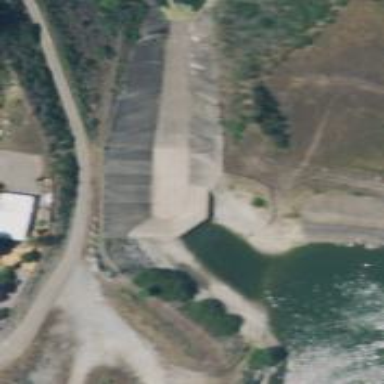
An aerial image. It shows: Dam across waterway.